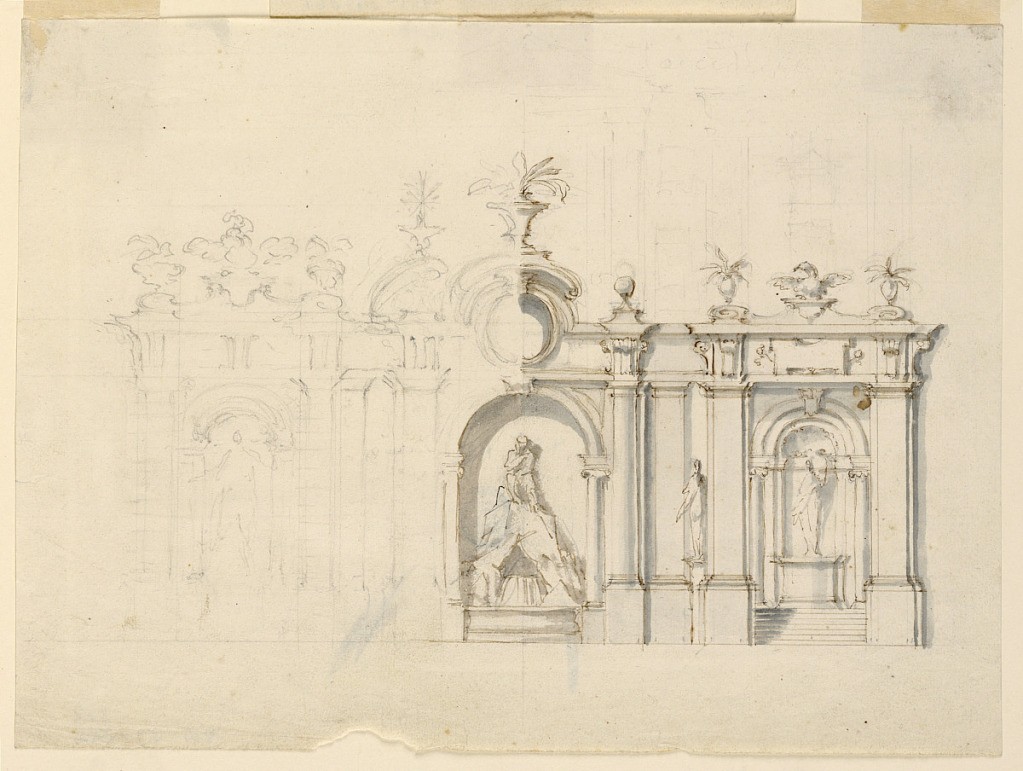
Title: Colonnade with Fountain
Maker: Carlo Marchionni, Italian, 1702–1786
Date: ca. 1770
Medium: Pen and brown ink, brush and gray wash, graphite on laid paper
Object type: Drawing
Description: A sketch left in pencil on the left, and filled in with ink and wash on the right. A wall with niches and colonnades contains a fountain with a figure of a man upon a rock in the center, a figure on a console standing at the projecting wall, and a niche with a sculpture upon a pedestal with steps below.